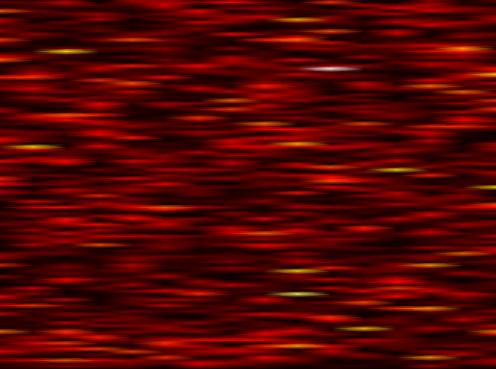
Label: FBMC